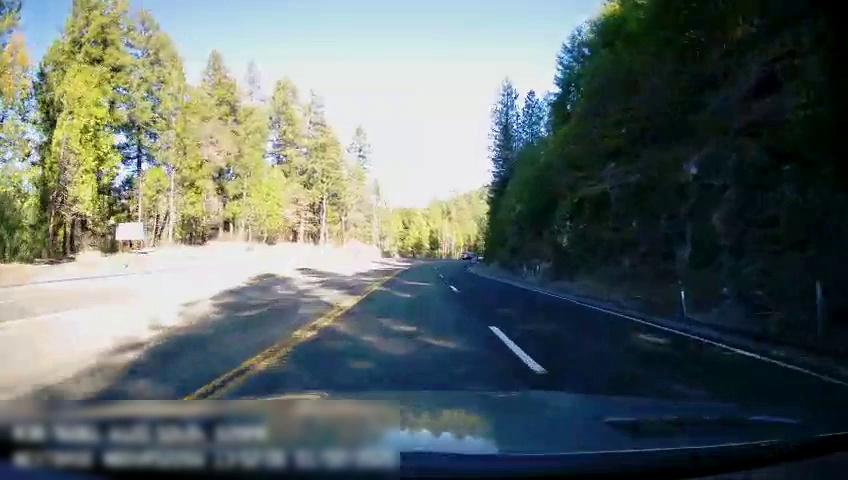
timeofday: Day
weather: Sunny
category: Drivable Space
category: Vehicles | Truck
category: Lanes | Current Lane
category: Lanes | Alternate Lane
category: Lanes | Current Lane
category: Lanes | Alternate Lane
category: Lanes | Opposite Lane